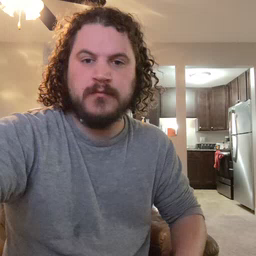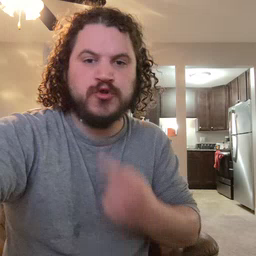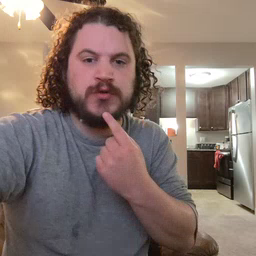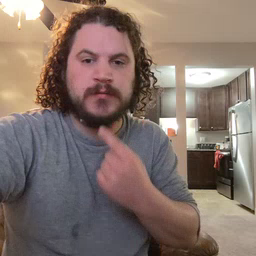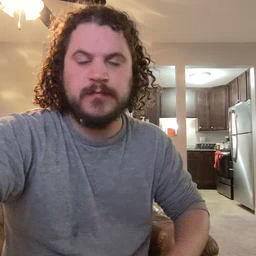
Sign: chin